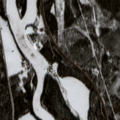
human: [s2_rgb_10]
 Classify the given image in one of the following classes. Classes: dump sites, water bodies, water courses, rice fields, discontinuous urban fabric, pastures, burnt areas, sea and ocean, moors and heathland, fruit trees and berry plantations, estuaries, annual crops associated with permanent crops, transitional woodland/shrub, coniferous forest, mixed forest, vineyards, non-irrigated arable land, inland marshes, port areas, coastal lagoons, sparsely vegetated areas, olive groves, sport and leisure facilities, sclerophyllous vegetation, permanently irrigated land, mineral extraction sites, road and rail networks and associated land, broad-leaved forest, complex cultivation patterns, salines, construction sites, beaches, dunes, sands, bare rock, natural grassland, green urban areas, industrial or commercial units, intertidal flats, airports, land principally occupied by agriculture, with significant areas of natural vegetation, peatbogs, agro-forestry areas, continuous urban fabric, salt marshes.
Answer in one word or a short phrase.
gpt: coniferous forest, water courses